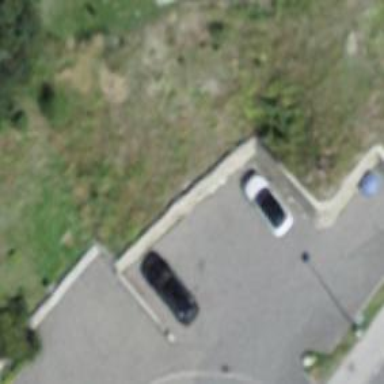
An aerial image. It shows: Parking area with surface.